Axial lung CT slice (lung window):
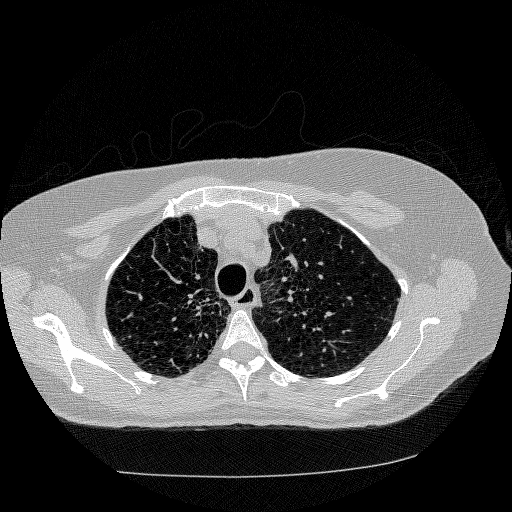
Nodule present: no